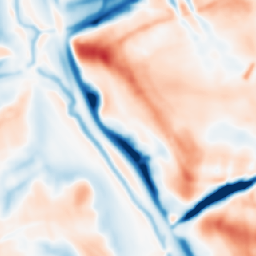
Category: multiscale
Decomposition family: dog_multiscale
Decomposition parameters: sigma_ratio: 1.6
n_scales: 4
base_sigma: 2
Upsampling method: nearest
Upsampling parameters: scale: 8
Upsampling scale: 8